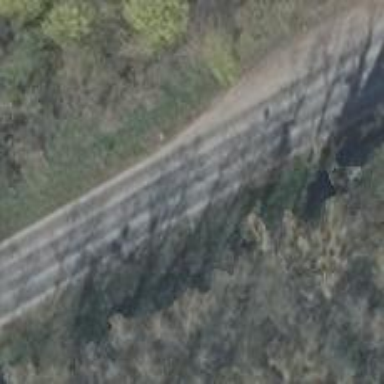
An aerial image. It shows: Secondary road with asphalt surface.